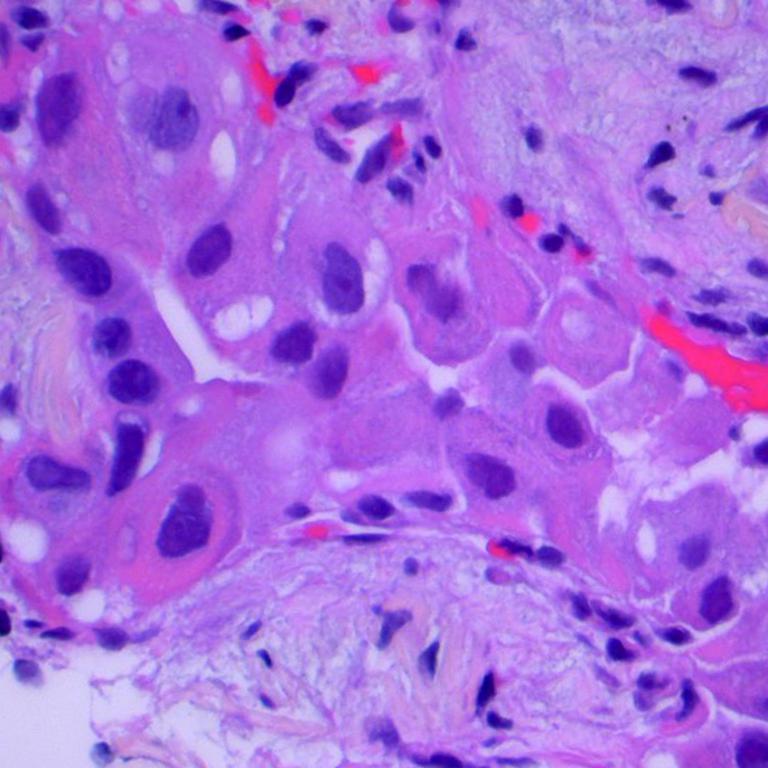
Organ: lung
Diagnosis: adenocarcinomas